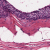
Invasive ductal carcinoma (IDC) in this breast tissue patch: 0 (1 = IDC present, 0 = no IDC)